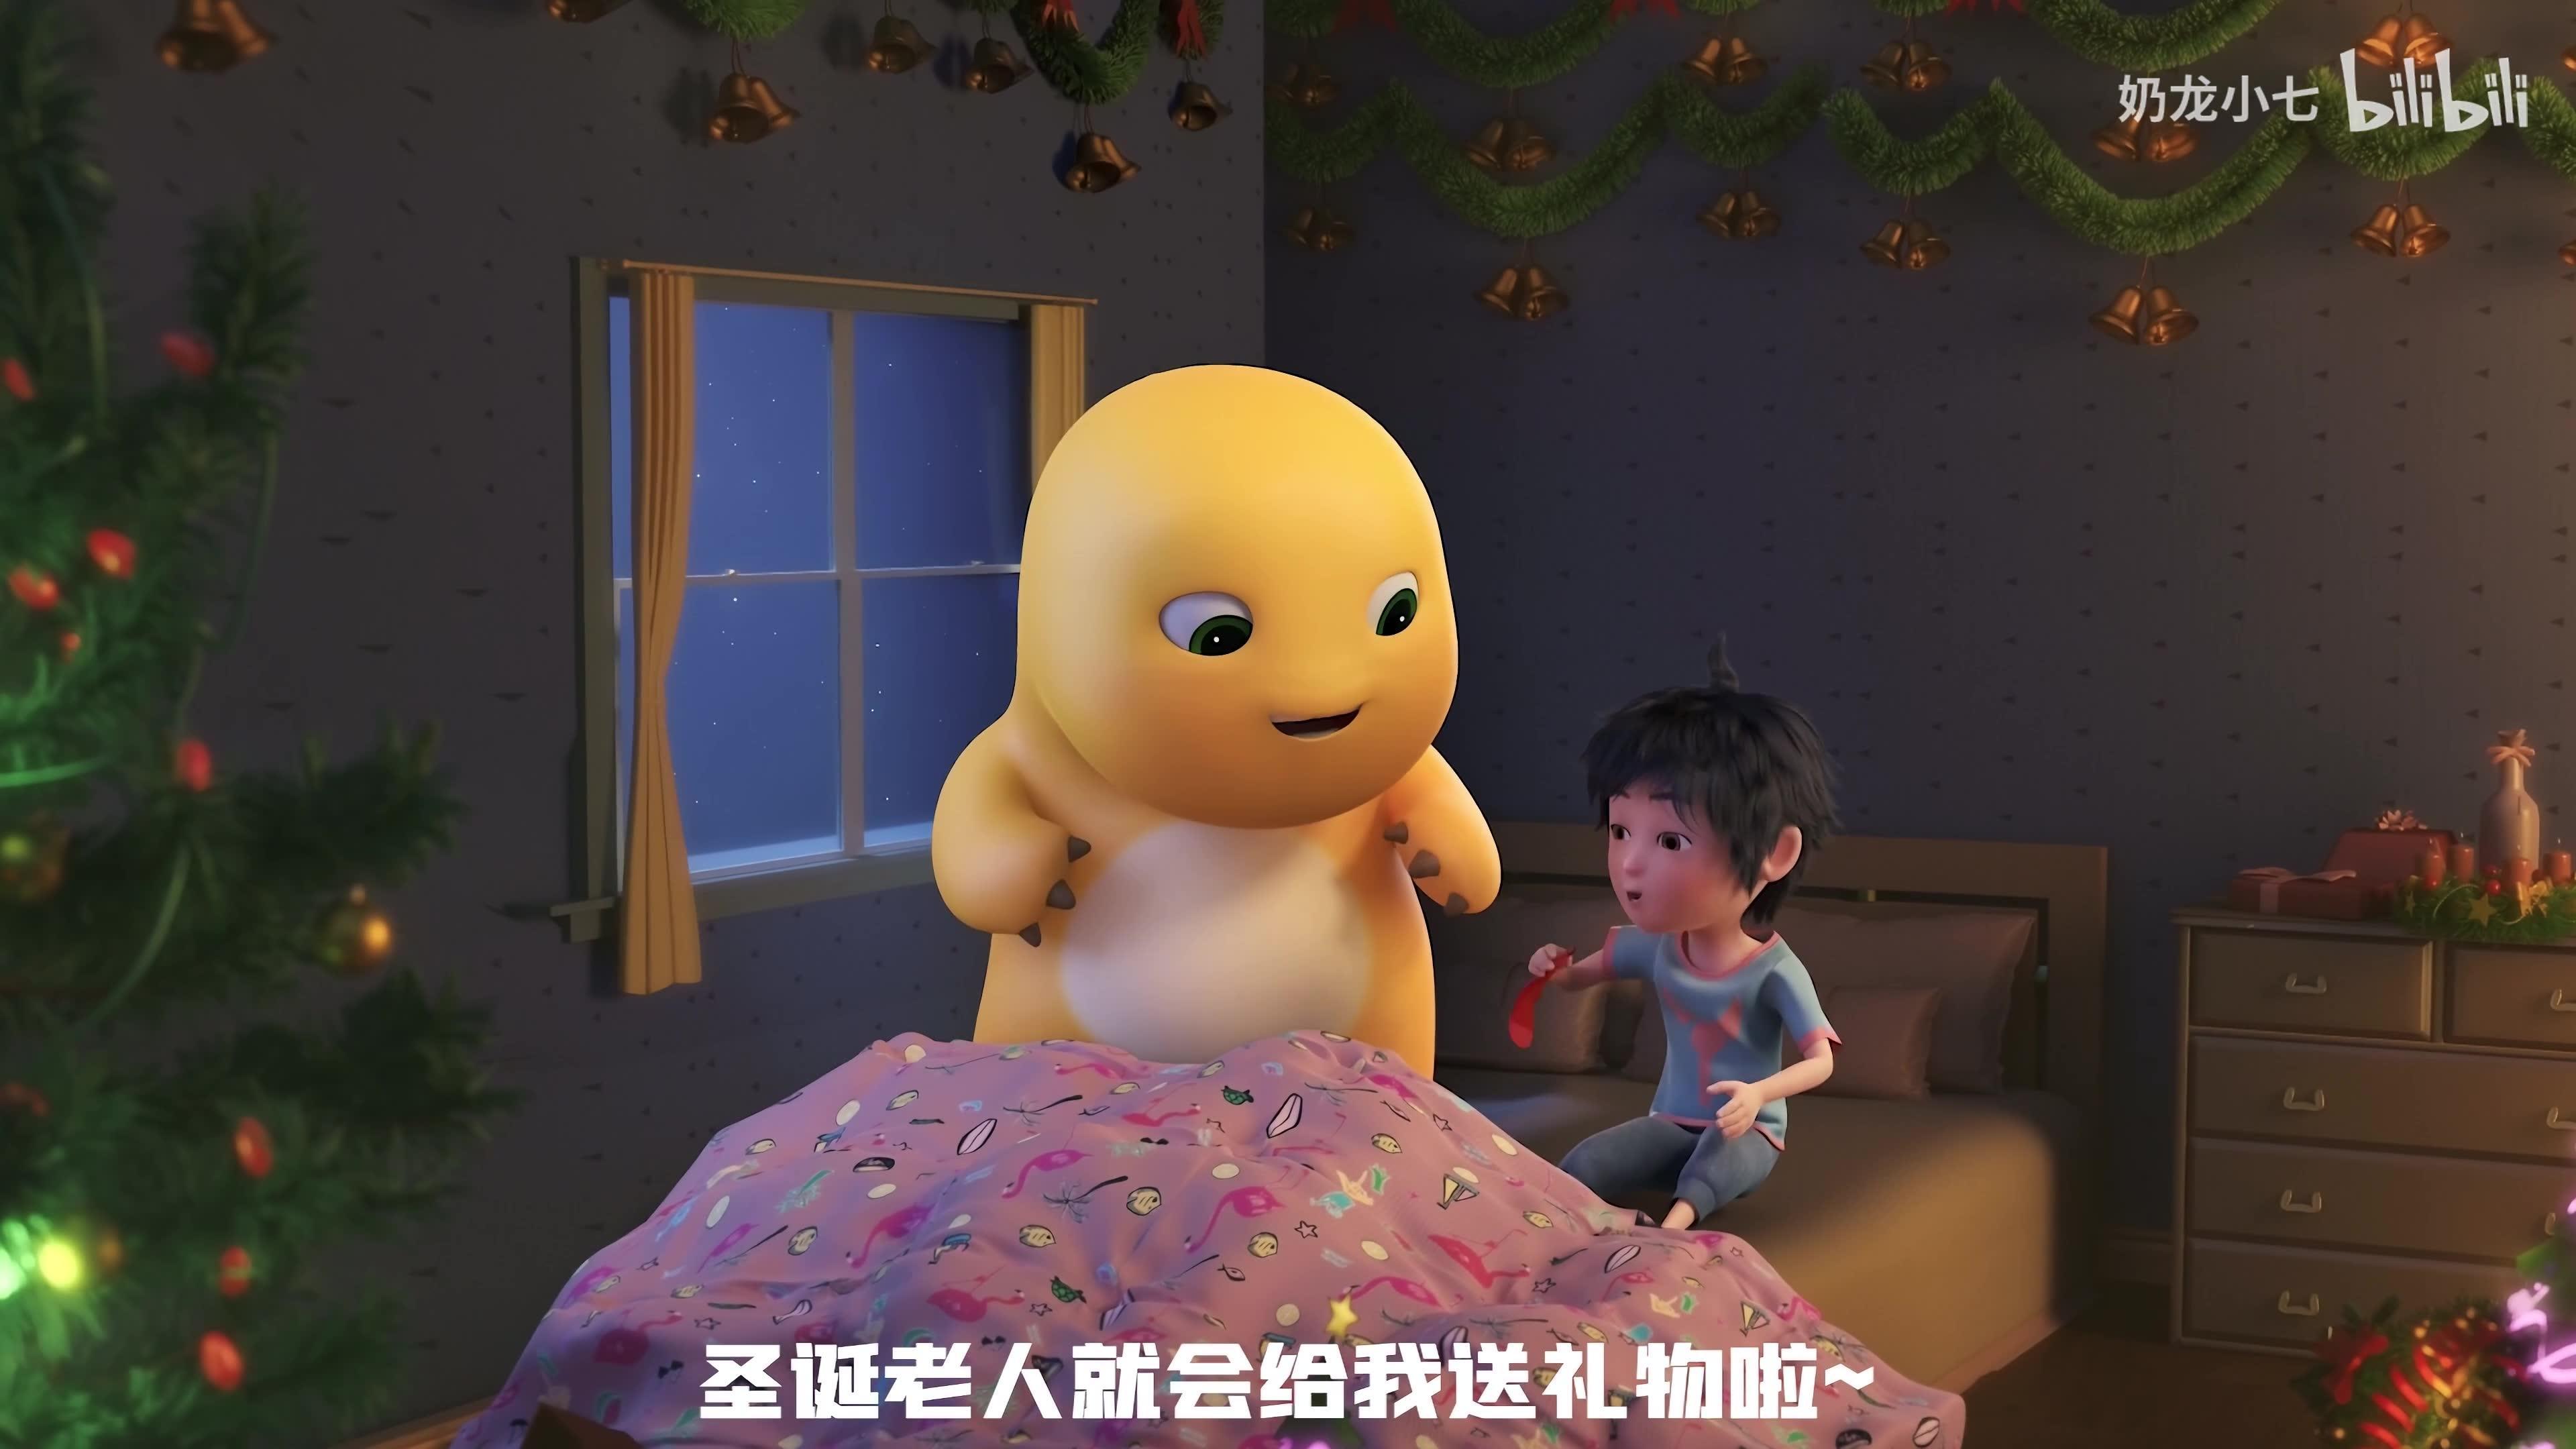
Label: nailong